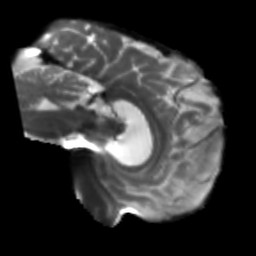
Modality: T2w
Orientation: sagittal
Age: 56
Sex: male
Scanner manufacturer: siemens
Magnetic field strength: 3 T
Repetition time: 5.25 s
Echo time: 0.08 s